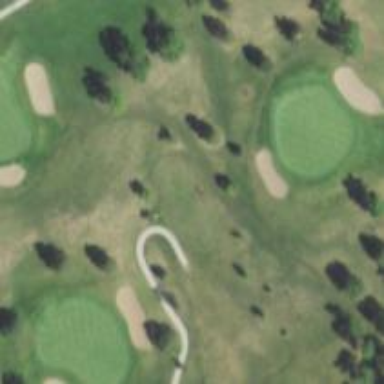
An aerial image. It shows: Path for both roads and golfers.